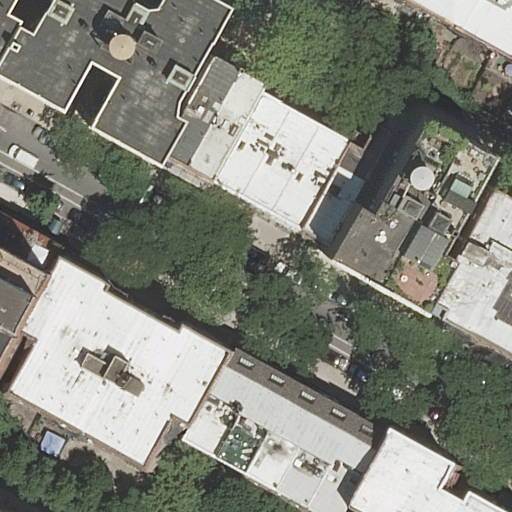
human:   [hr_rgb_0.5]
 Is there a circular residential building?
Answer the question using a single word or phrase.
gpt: no

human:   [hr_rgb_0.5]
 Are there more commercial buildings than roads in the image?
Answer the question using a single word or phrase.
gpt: no

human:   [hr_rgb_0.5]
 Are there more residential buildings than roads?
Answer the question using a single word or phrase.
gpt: yes

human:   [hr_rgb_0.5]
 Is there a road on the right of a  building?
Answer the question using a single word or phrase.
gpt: yes

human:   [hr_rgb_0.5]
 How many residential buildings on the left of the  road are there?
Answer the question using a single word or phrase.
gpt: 5

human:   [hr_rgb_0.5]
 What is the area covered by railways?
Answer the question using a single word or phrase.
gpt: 0m2

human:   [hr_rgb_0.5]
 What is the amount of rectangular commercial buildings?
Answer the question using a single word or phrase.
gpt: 0

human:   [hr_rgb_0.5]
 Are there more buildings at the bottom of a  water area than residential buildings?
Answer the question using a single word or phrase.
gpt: no

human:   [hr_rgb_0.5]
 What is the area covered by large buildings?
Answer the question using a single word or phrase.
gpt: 3893m2

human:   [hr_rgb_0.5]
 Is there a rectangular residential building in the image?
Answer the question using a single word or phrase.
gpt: yes

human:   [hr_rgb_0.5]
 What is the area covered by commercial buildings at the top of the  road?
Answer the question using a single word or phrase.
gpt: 0m2

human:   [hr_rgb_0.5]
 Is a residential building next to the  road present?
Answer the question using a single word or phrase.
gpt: yes

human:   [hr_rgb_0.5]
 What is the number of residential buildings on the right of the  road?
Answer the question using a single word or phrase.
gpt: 9

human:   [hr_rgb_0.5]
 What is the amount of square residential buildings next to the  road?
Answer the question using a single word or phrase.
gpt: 0

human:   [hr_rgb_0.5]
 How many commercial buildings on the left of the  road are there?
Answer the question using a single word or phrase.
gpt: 0

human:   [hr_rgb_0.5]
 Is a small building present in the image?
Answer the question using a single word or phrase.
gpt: yes

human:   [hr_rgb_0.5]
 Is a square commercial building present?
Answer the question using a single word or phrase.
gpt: no

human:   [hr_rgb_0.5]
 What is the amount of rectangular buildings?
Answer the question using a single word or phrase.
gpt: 14

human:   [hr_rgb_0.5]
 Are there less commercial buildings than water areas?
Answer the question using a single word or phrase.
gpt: no

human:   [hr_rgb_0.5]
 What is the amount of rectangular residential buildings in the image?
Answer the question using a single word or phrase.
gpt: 14

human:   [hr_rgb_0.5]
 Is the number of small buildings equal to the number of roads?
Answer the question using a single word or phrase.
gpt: no

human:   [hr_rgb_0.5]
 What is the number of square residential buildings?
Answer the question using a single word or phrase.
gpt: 0

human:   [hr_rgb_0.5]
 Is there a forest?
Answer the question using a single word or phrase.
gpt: no

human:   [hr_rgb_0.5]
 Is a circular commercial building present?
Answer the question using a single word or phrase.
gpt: no

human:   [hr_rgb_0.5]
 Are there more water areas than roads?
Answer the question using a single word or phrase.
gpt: no

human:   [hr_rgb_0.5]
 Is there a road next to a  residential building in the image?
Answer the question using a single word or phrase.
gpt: yes

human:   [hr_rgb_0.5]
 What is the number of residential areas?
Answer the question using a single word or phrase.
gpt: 0

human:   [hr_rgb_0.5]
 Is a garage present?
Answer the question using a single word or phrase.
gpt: no

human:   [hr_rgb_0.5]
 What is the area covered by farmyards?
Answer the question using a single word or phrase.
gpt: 0m2

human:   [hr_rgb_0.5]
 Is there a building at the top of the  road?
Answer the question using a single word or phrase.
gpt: yes

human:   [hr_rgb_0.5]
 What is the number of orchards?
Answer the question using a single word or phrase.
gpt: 0

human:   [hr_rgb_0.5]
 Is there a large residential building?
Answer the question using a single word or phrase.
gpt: yes

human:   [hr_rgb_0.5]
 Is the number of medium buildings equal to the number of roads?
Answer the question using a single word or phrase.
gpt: no

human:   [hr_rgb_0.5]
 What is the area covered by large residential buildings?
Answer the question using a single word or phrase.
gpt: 3893m2

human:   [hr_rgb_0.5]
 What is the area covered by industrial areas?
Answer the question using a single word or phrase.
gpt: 0m2

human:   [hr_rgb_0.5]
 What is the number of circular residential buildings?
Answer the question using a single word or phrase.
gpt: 0